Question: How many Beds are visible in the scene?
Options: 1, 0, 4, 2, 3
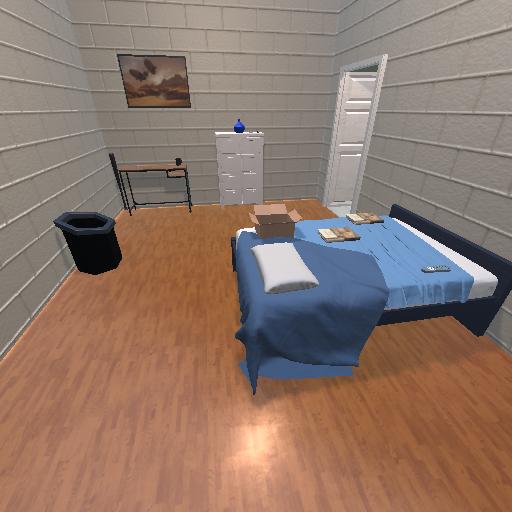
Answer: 1